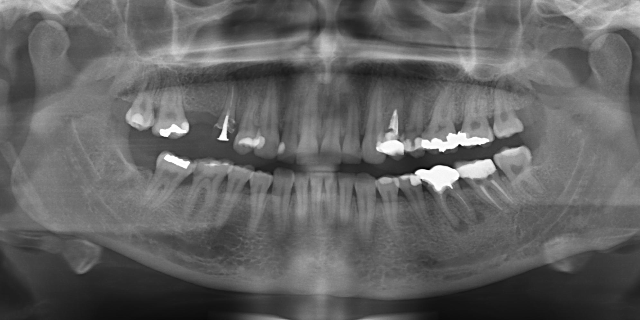
adult